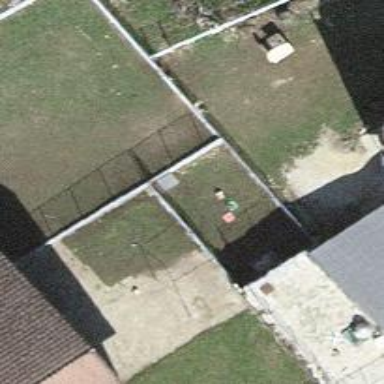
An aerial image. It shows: Metal fence.